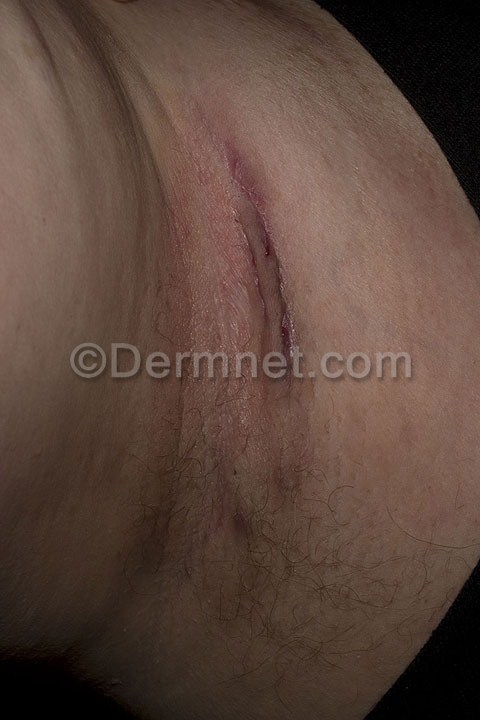
Disease: Acne and Rosacea Photos